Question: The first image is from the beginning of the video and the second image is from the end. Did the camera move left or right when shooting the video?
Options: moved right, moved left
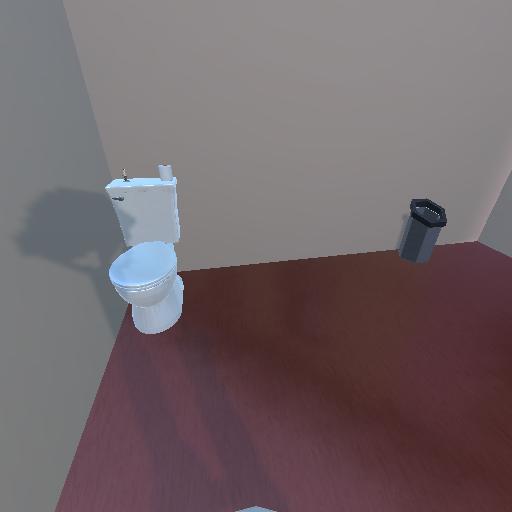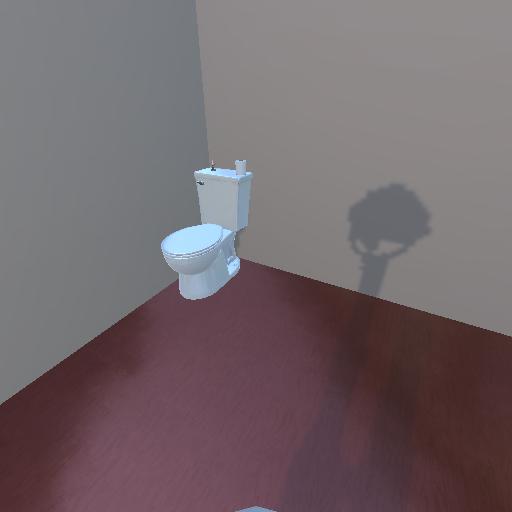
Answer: moved right